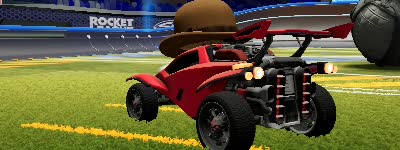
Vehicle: octane